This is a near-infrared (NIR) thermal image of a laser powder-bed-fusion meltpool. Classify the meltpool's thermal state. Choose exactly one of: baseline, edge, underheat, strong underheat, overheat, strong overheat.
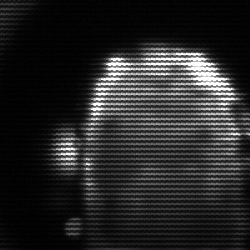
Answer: baseline